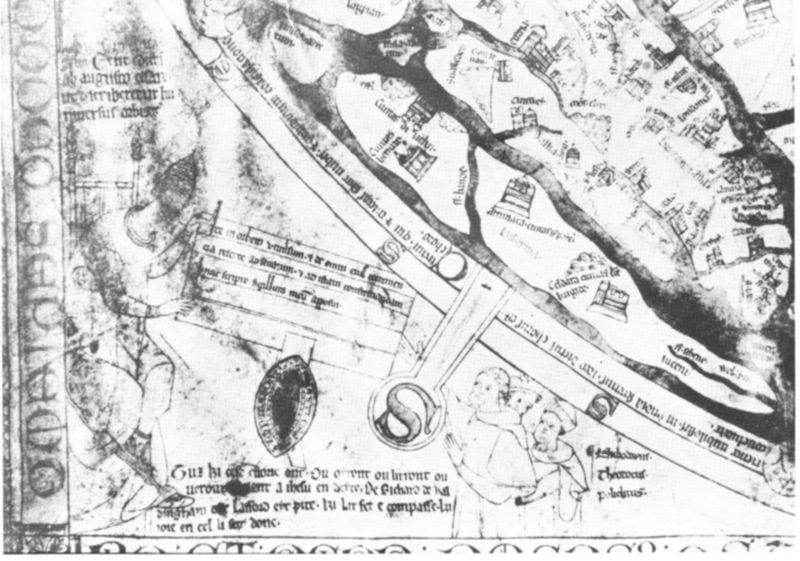
Titel: Weltkarte
Standort: Hereford, Kathedrale (EU - GB)
Schlagwörter: wasser, weiß, fluss, menschen, stadt, ausschnitt, grau, männer, schwarz, stuhl, zeichnung, gebäude, haus, rahmen, häuser, kanal, kirche, insel, kutte, schrift, süden, figuren, bischof, thron, detail, straßen, buch, burg, druck, schwarzweiß, text, beschriftung, stempel, karte, mittelalter, detaill, mönche, plan, kutten, landkarte, siegel, städte, äuser, flüsse, latein, länder, stadtplan, himmelsrichtung, weltkarte, laten, s, schrdscheibe, erdrand, stdte